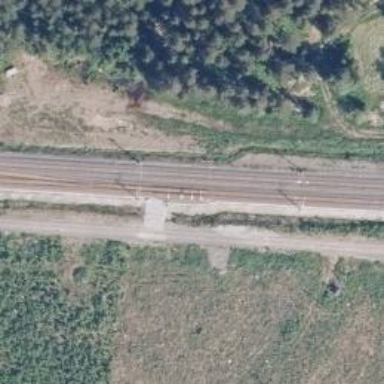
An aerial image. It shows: Railway with continuous electrified contact lines.